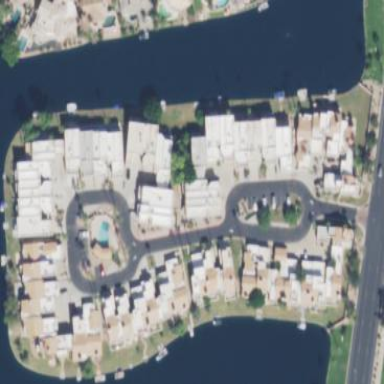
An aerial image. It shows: Residential area with townhomes.